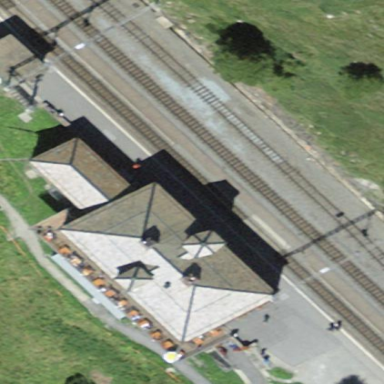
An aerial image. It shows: Train station building.